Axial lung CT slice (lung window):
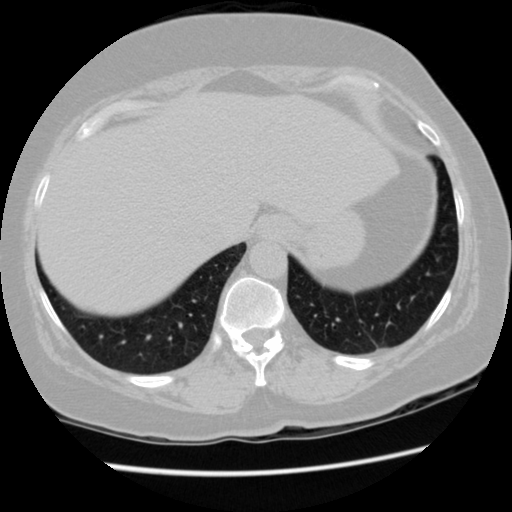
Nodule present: no